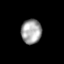
Tissue: skin
Cell type: Fibroblasts
Senescence score: 0.6743
Nuclear area (px): 490
Mean DAPI intensity: 162.555